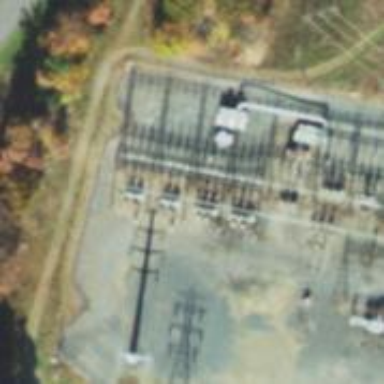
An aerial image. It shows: Switch for power supply.